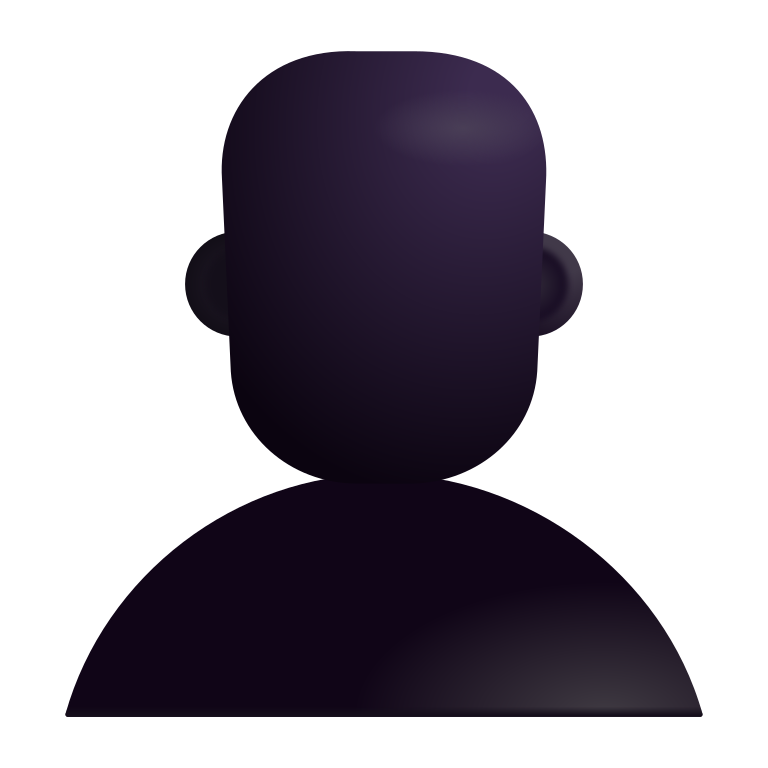
bust in silhouette color